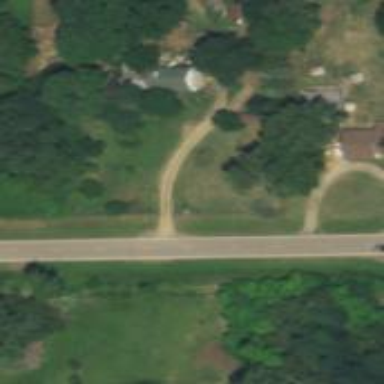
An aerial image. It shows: Driveway.